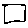
Label: square